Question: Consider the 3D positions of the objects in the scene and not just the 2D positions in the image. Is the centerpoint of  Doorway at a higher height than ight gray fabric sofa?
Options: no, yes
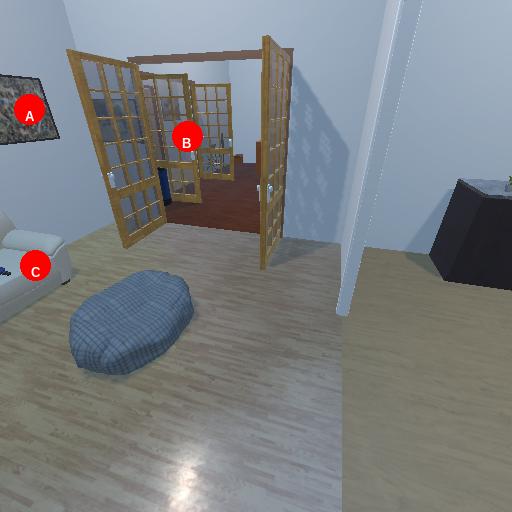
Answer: no